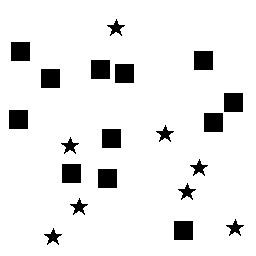
Squares: 12
Triangles: 0
Stars: 8
Total shapes: 20